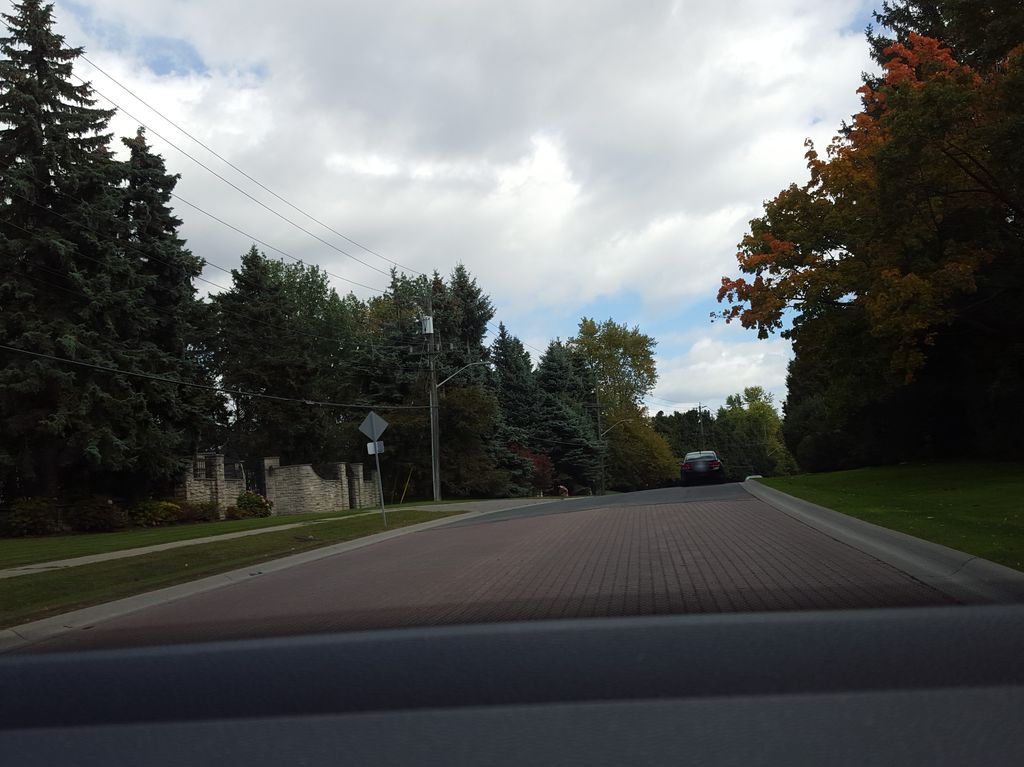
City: toronto